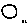
Label: circle